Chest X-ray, AP view. Patient: 60 years old, sex M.
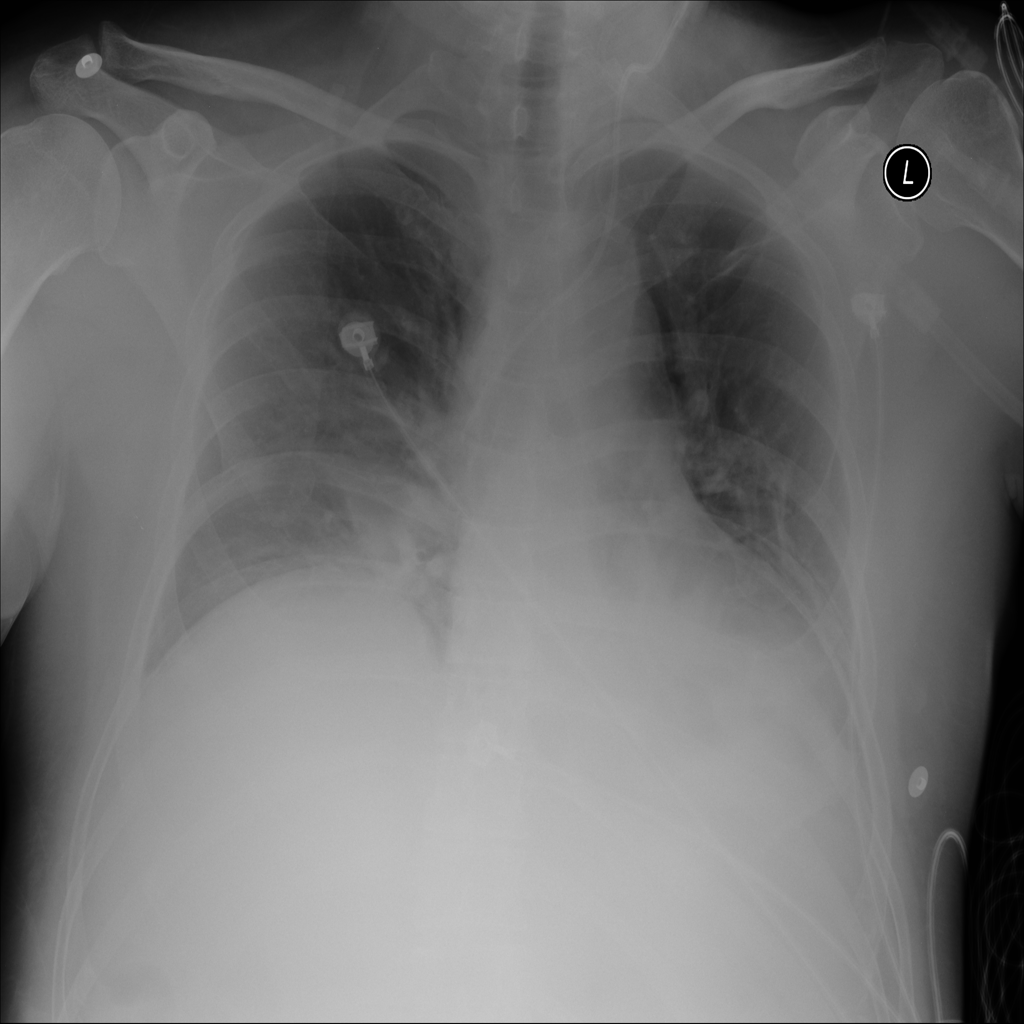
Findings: Infiltration